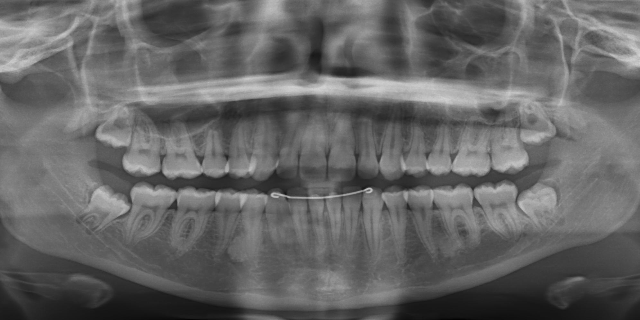
adult